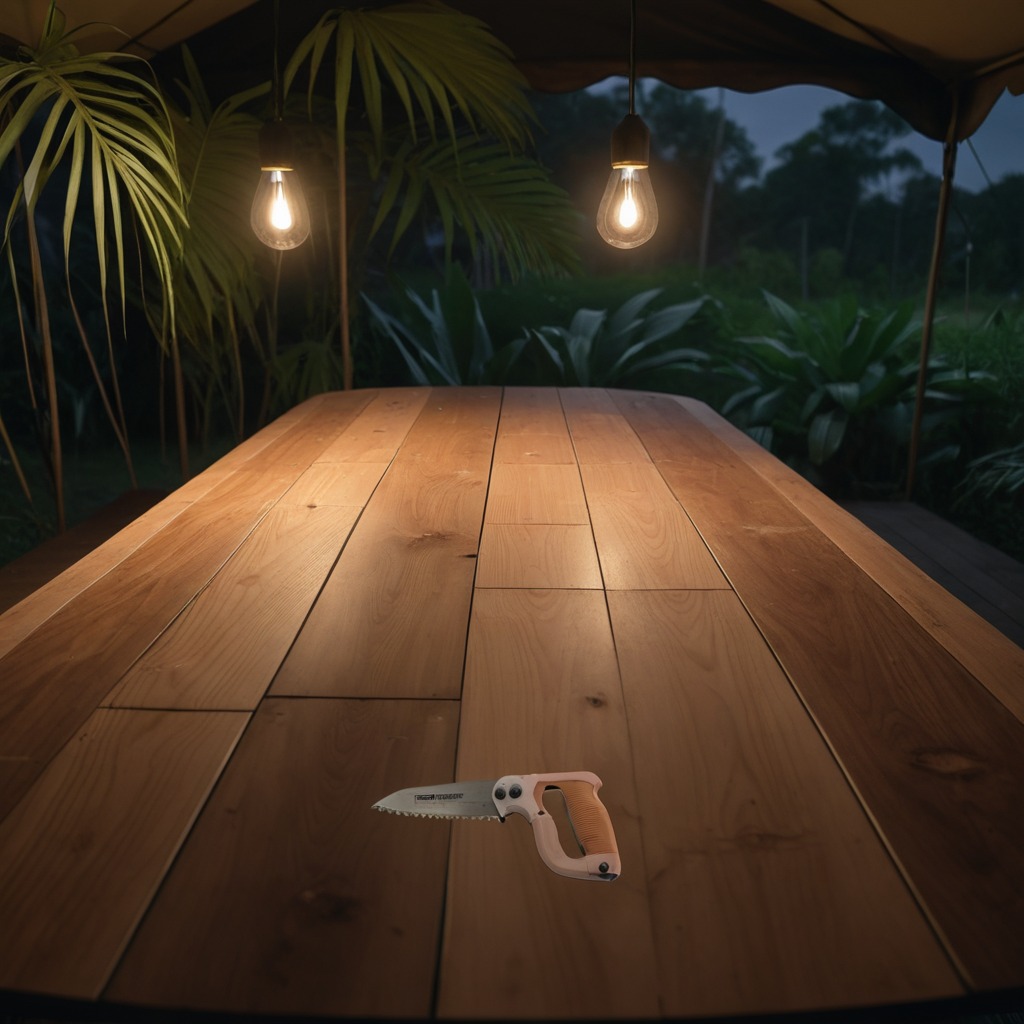
A handheld metal saw is lying on a wooden table inside a jungle field workshop tent at night.